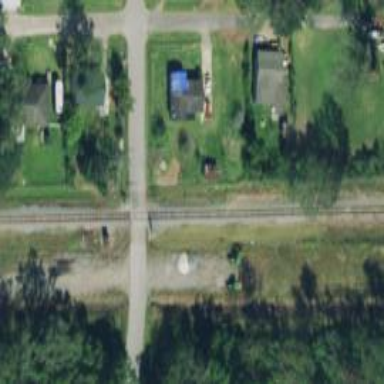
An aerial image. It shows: Railway level crossing.